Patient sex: M
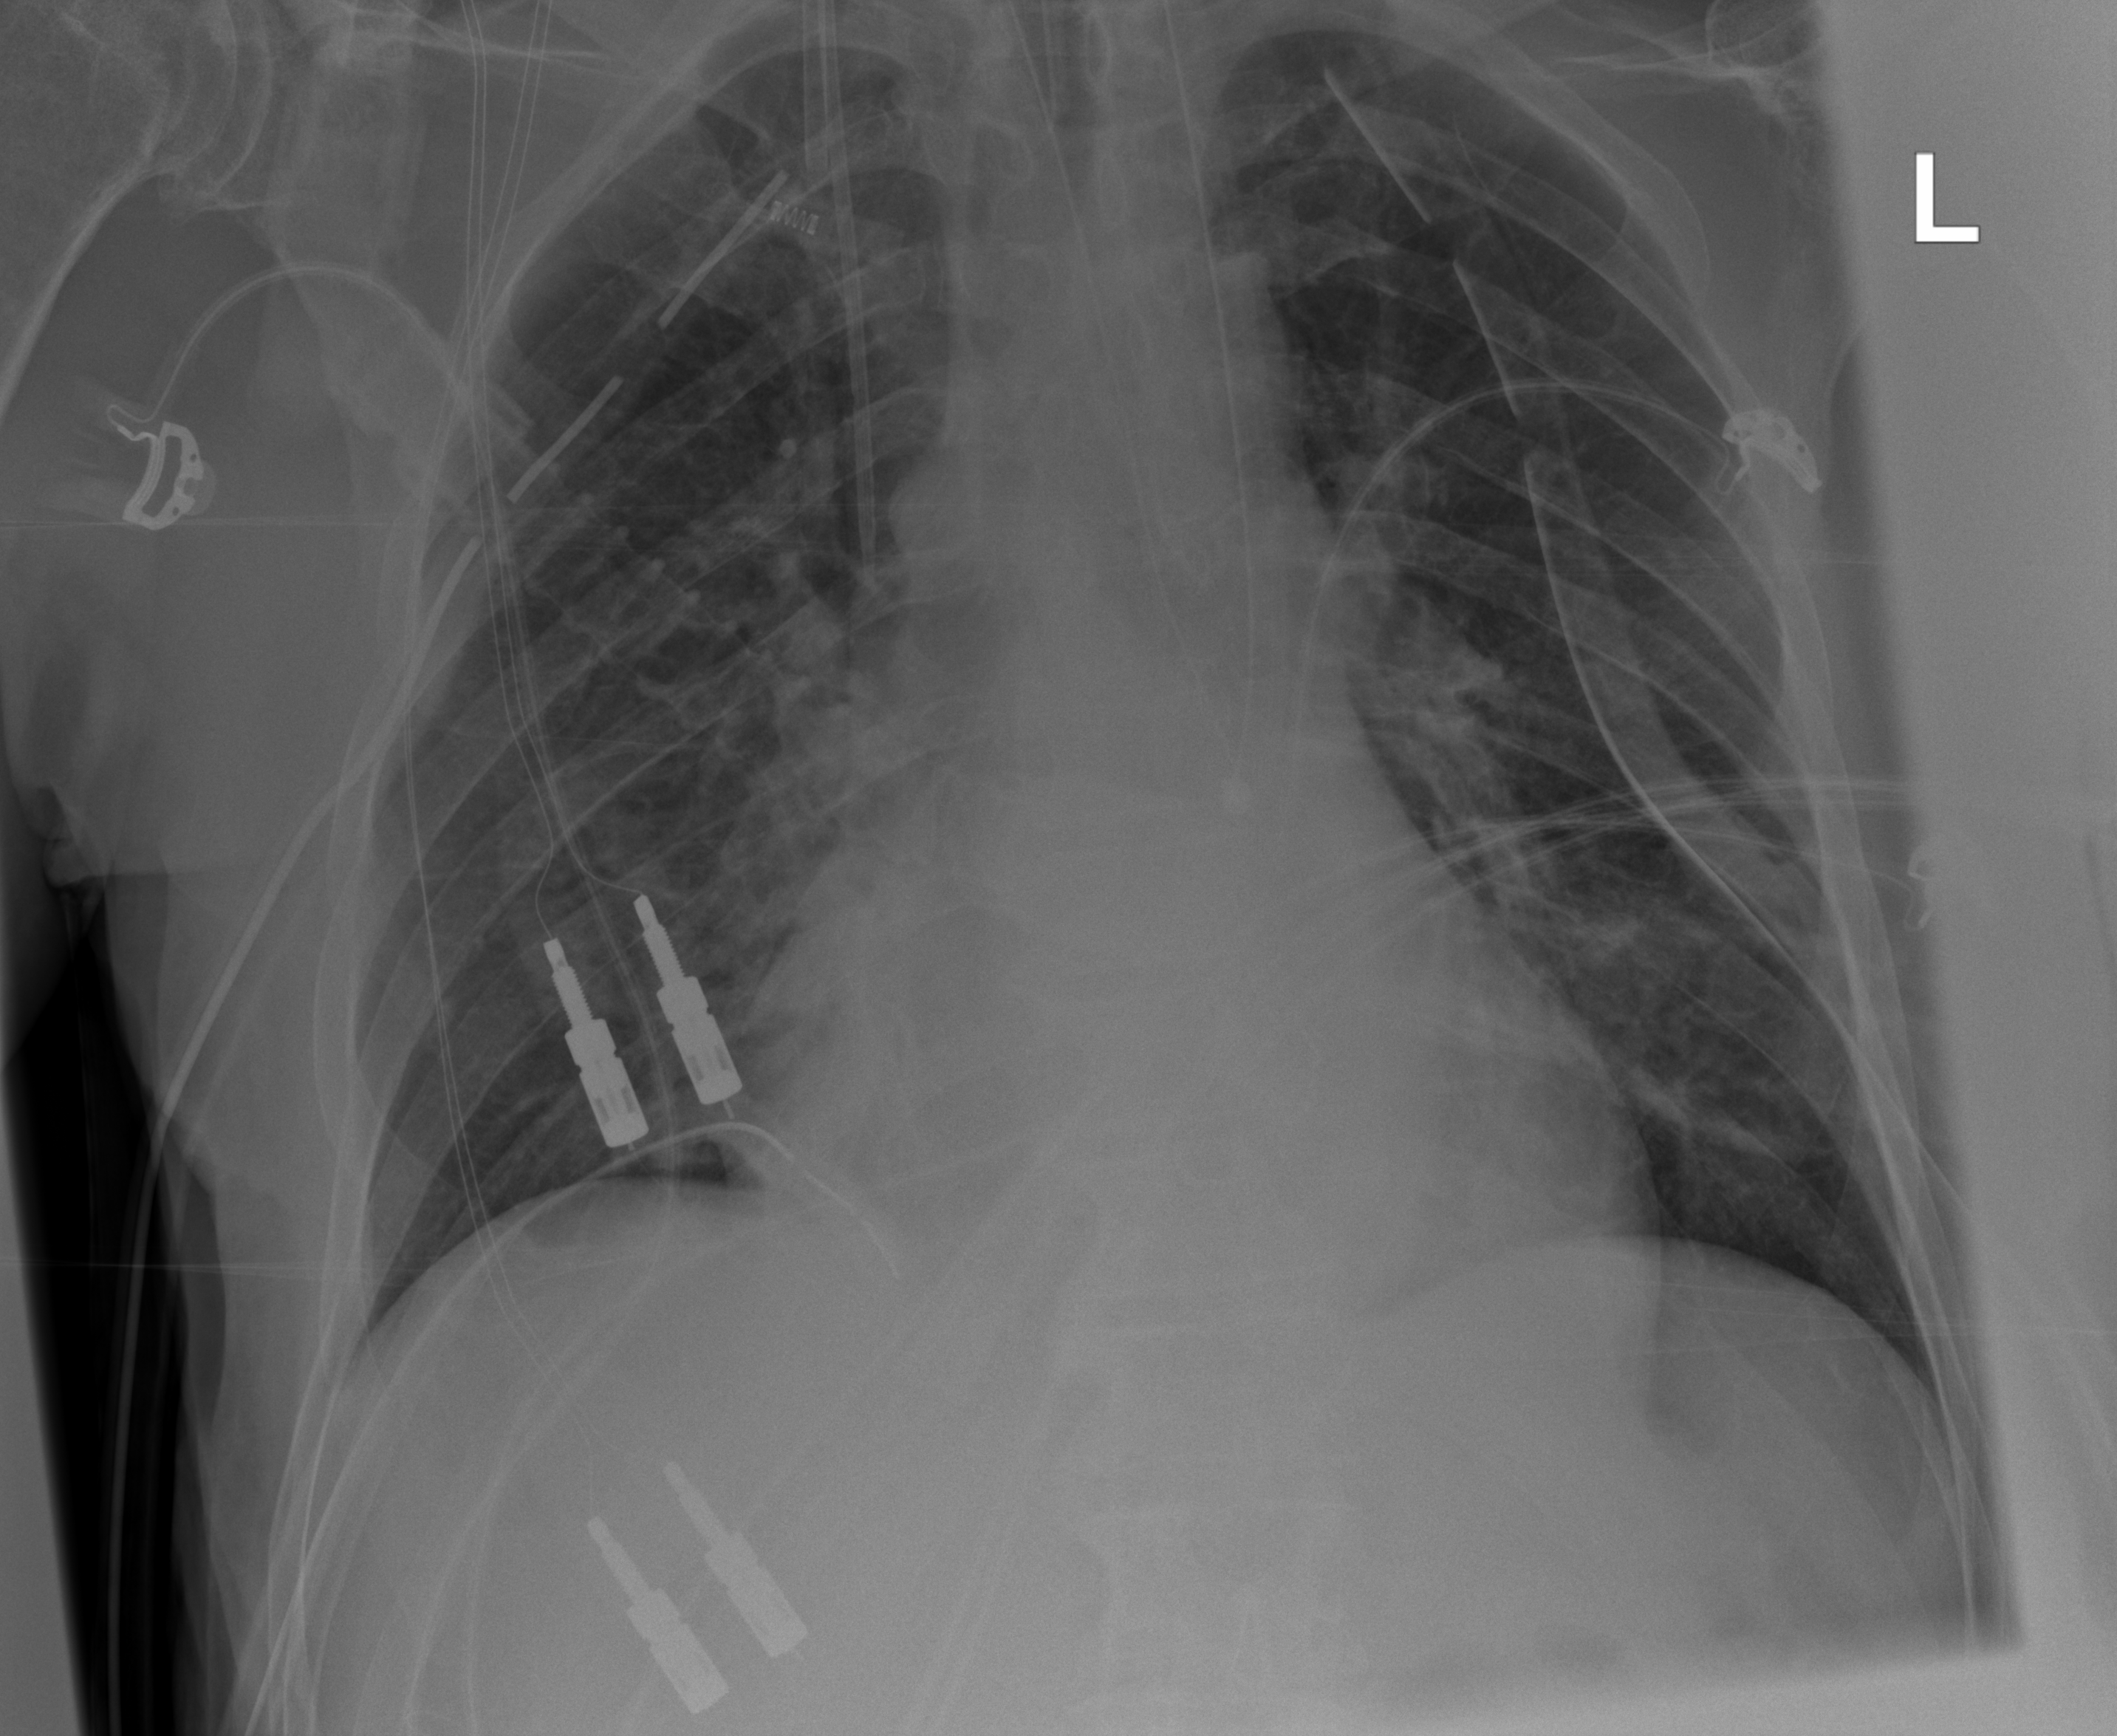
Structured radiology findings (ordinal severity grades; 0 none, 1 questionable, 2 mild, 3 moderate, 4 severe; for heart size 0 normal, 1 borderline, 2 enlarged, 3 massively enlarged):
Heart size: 2
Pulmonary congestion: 1
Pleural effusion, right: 0
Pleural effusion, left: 0
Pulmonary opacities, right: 2
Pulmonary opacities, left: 2
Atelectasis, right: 2
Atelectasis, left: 2